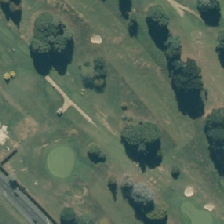
Land cover: urban_parkland